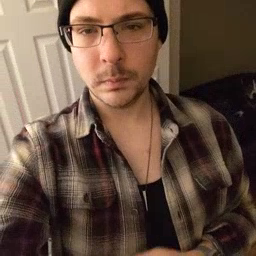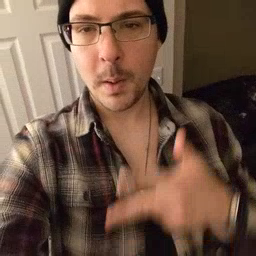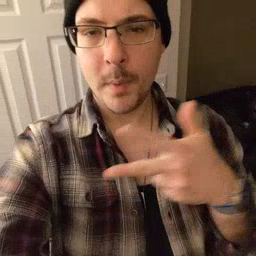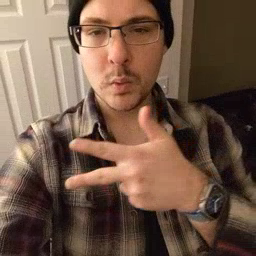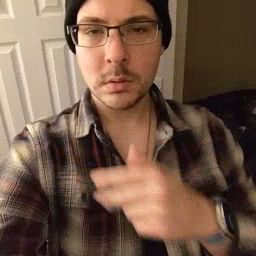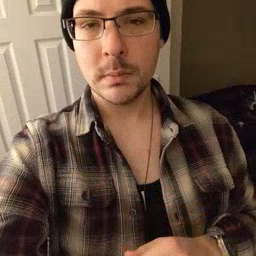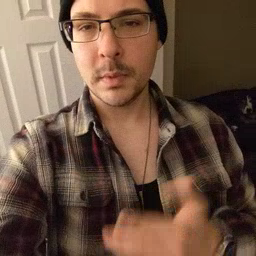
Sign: boat